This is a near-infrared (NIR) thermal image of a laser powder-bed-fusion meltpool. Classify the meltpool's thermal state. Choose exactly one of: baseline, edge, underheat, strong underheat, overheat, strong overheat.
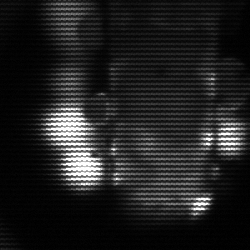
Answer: strong underheat